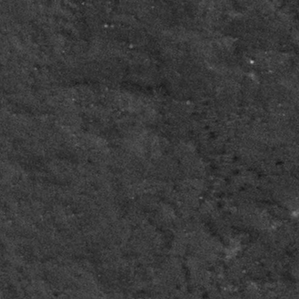
Label: frost